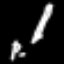
Label: pencil